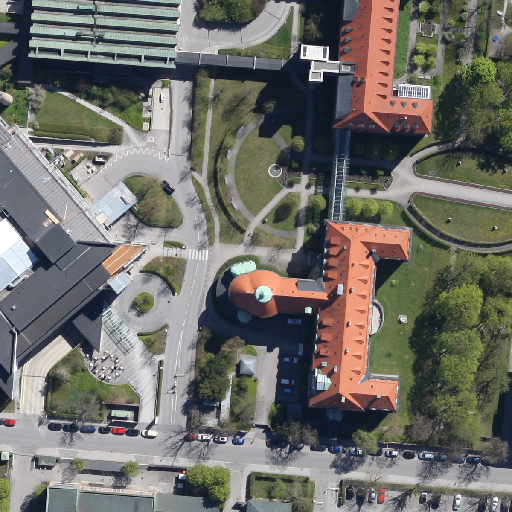
Referring expression: paved road along with tree